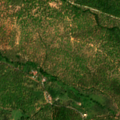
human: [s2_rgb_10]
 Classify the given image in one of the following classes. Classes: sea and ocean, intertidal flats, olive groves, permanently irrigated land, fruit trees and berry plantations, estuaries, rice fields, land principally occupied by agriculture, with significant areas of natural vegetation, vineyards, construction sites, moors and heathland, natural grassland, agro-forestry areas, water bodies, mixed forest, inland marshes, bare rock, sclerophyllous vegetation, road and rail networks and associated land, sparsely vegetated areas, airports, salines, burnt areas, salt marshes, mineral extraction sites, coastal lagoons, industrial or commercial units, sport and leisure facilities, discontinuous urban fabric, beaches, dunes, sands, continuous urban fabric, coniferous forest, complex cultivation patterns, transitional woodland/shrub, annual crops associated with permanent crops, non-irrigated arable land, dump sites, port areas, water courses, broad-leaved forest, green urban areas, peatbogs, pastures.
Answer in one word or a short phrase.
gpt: continuous urban fabric